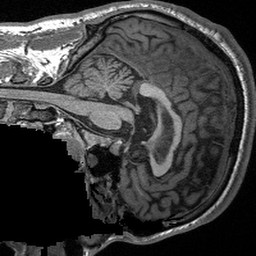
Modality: T1w
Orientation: sagittal
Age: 26
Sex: male